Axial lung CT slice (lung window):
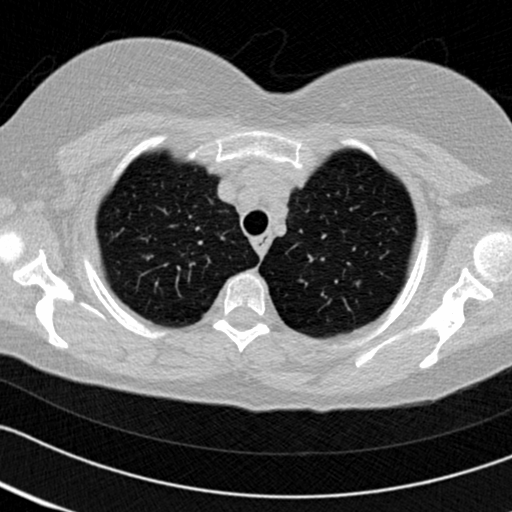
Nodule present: no